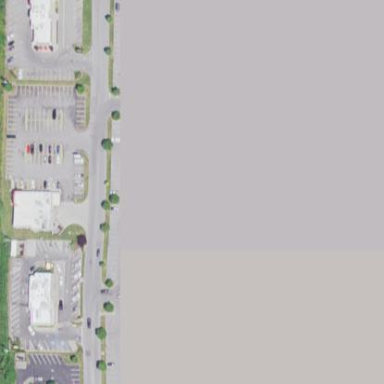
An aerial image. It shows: Parking area with surface.